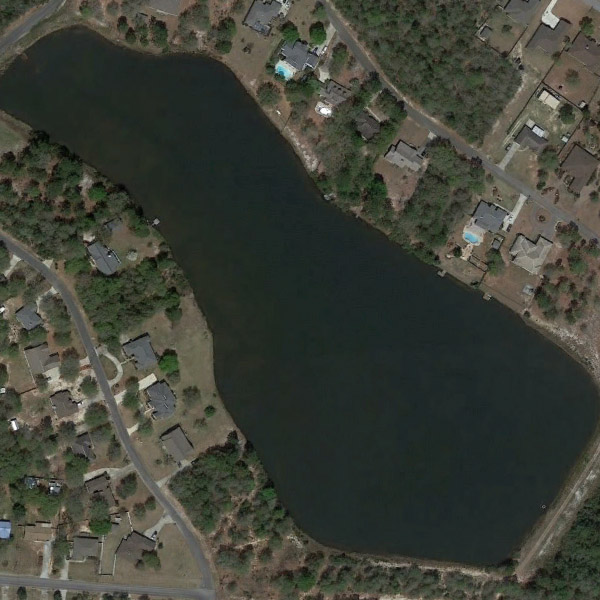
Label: Pond